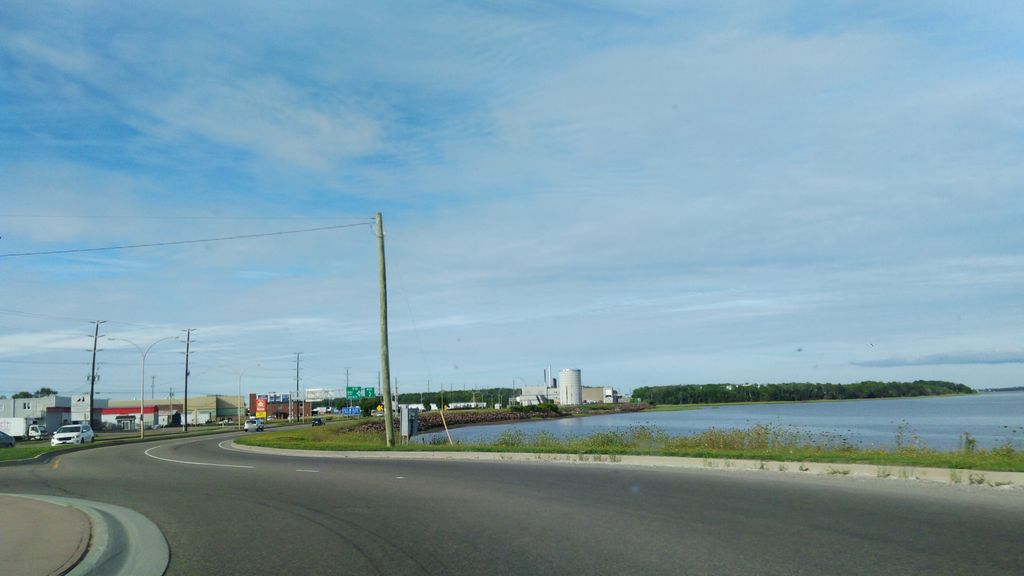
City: charlottetown